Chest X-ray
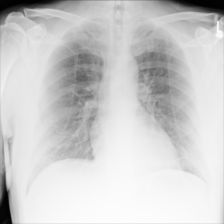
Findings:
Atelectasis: negative
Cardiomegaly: negative
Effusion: negative
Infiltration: negative
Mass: negative
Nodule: negative
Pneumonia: negative
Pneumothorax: negative
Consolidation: negative
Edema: negative
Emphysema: negative
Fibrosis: negative
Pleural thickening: negative
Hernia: negative